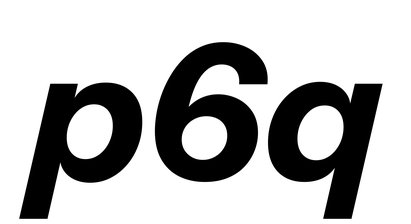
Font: InstrumentSans-Italic_Bold_Italic